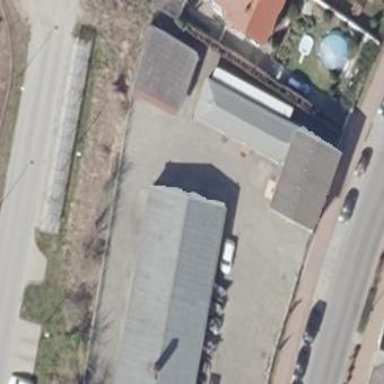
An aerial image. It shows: Industrial building.